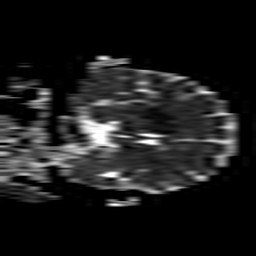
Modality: ADC
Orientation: coronal
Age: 45
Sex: female
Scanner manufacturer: philips
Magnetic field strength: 1.5 T
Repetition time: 3.403 s
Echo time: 0.06922 s